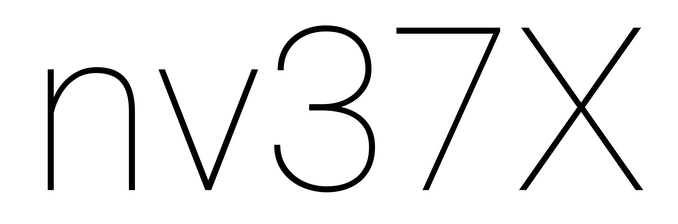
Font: Roboto_Thin